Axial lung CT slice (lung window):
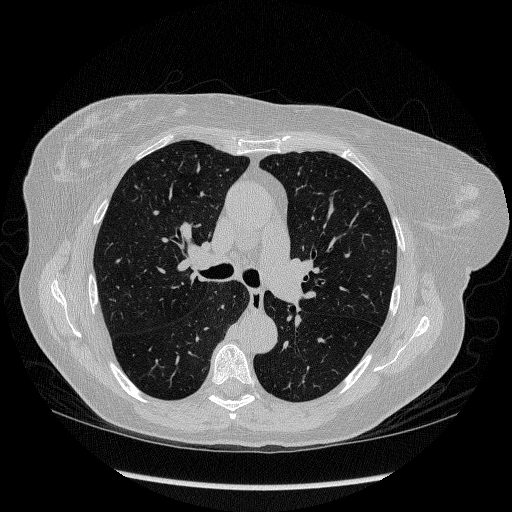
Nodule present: no